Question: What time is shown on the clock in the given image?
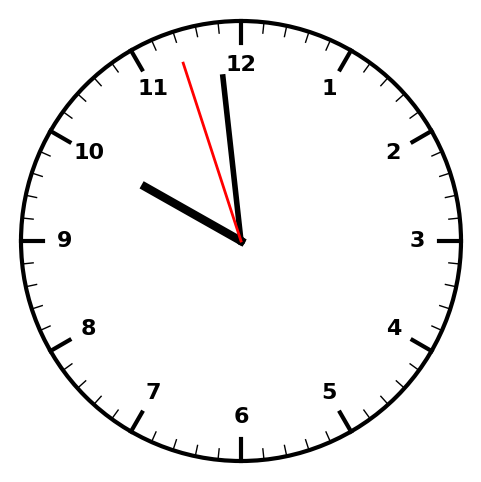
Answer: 09:58:57